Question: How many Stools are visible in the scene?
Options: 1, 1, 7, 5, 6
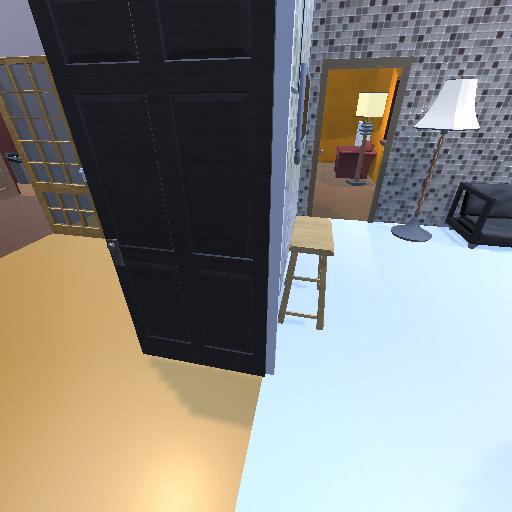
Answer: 1